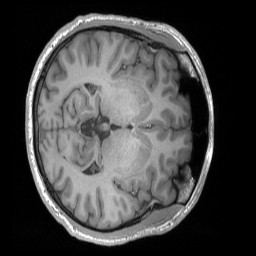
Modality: T1w
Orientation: axial
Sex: male
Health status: ill
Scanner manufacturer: siemens
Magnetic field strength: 3 T
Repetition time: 1.66 s
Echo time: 0.00254 s